Interaction volume radius: 5 \u00c5
Interaction volume height: 10 \u00c5
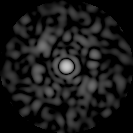
Disorder parameter: 0.778